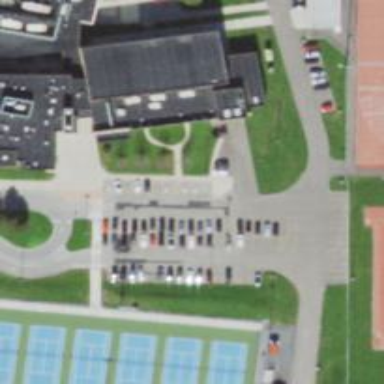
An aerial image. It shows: Parking space is available.